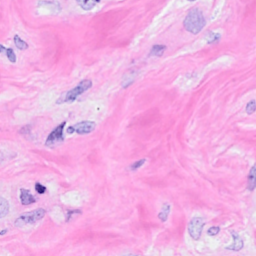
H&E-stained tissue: Breast